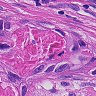
Metastatic tissue present: yes